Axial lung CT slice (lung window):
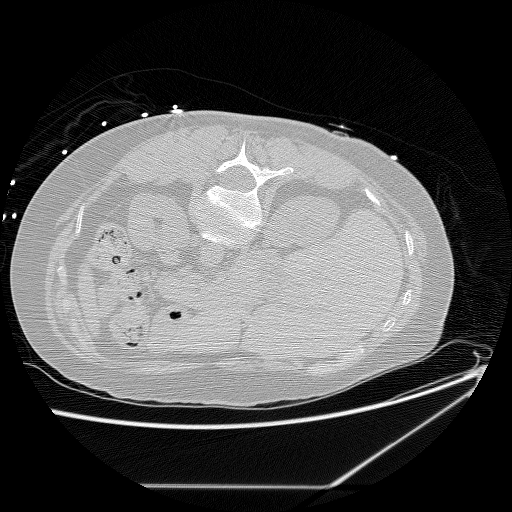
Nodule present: no